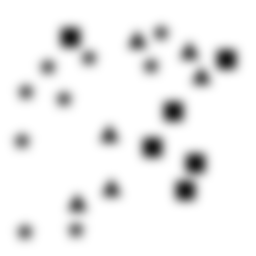
Squares: 6
Triangles: 6
Stars: 9
Total shapes: 21